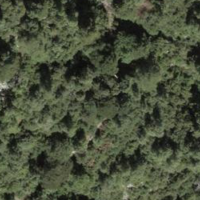
EUNIS habitat code: 41
Species observed at this site:
Primula hirsuta